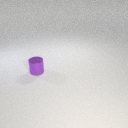
small purple metal cylinder